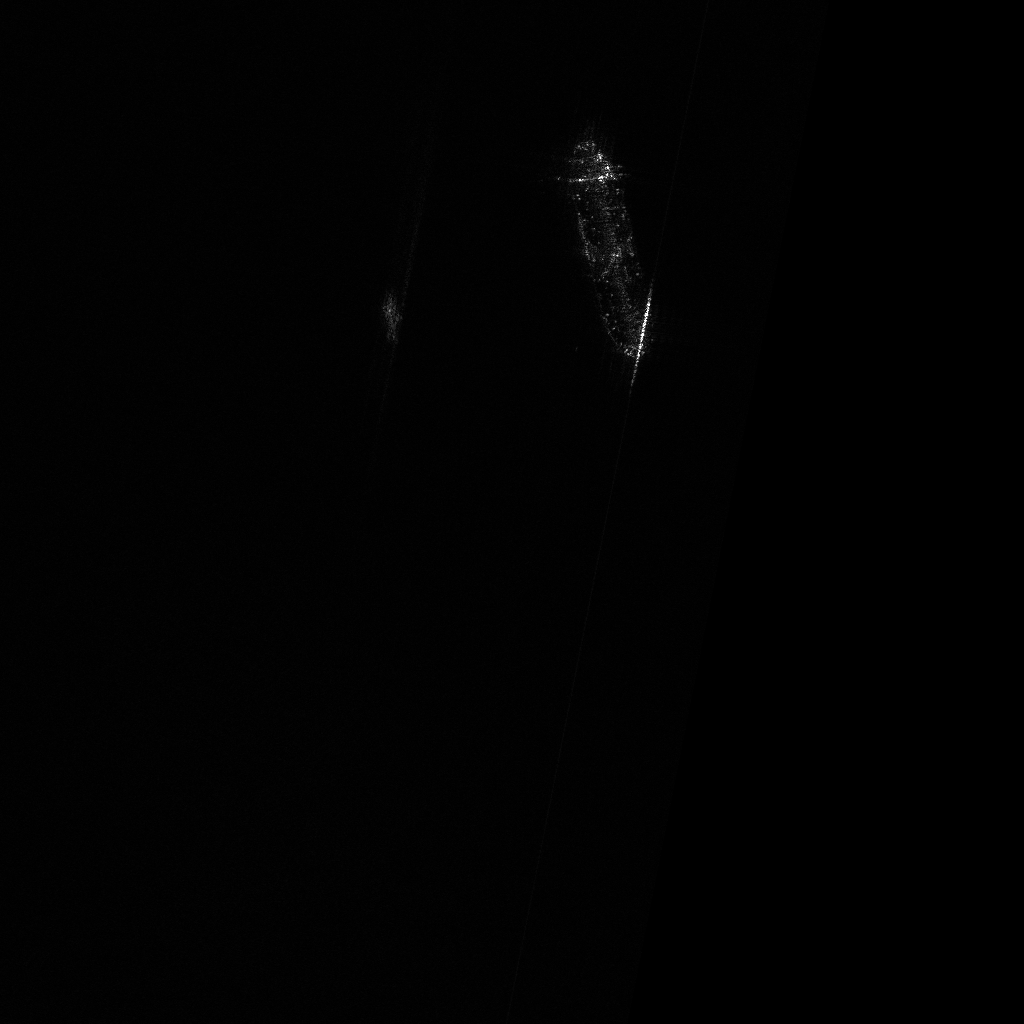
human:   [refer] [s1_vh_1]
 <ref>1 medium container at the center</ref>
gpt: <box>[[36, 29, 40, 32, 90]]</box>